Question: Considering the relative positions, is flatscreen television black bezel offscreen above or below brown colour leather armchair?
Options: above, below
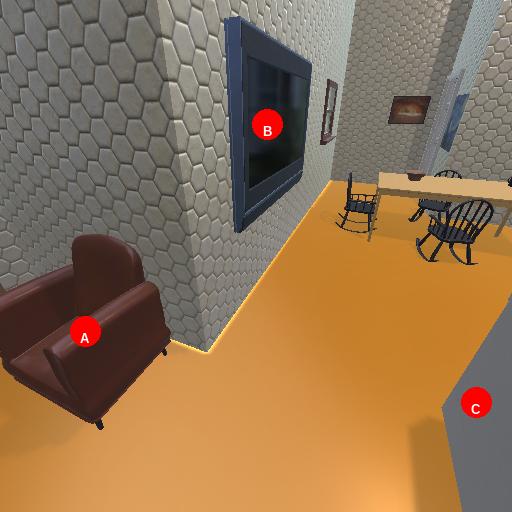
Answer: above